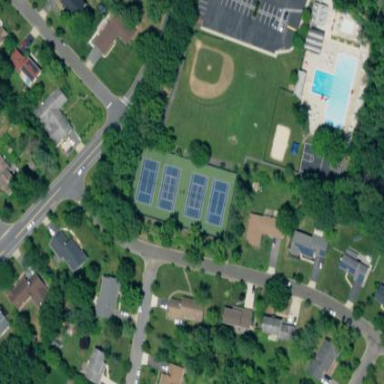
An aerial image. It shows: Tennis court on pitch designated for leisure land.